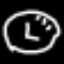
Label: clock